【题型】填空题　【知识点】平面几何　【难度】medium
如图，在$\triangle ABC$中，点$G$是重心，过点$G$作$GD \parallel AC$，交$BC$于点$D$，
连接$CG$，如果$S_{\triangle GCD} = 2$，那么$S_{\triangle ABC} = \underline{\quad\quad}$。

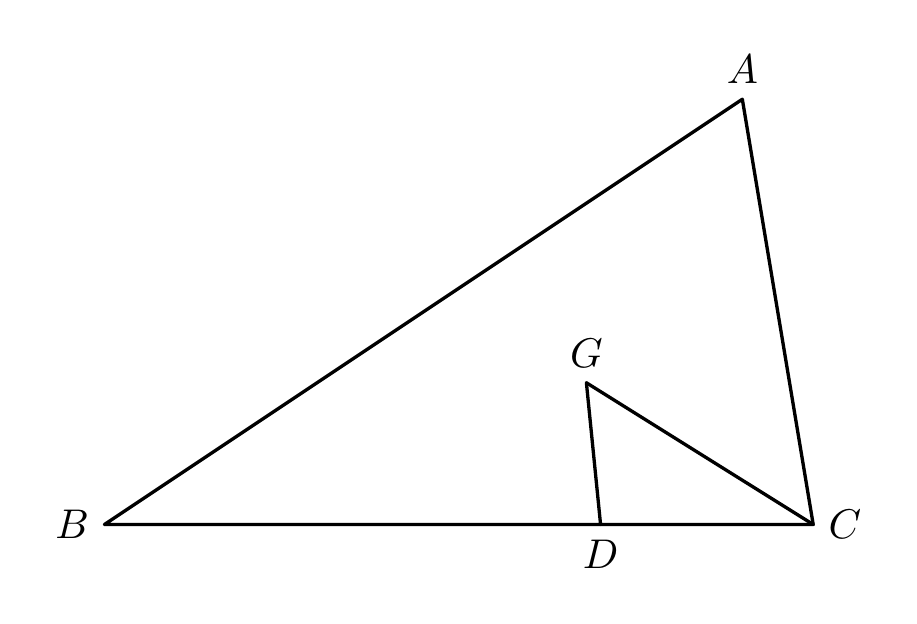
【解答】
【答案】18

【知识点】相似三角形的判定与性质综合、重心的有关性质、根据三角形中线求面积

【分析】本题主要考查了三角形的重心，三角形的面积，相似三角形的判定与性质，解题的关键是熟练掌握基本知识。连接$AG$并延长交$BC$于点$E$，连接$BG$并延长交$AC$于点$H$，由重心的性质得$\frac{EG}{EA} = \frac{1}{3}$，根据中线的性质可得$S_{\triangle BGE} = S_{\triangle CGE} = S_{\triangle CGH} = S_{\triangle AGH}$，证明$\triangle EDG \backsim \triangle ECA$，进而根据相似三角形的性质，即可得出结论；

利用相似三角形的面积比等于相似比的平方即可求解。

【详解】解：如图，连接$AG$并延长交$BC$于点$E$，连接$BG$并延长交$AC$于点$H$，

$\because$ 点$G$是重心，

$\therefore AE$，$BH$是中线，$\frac{EG}{GA} = \frac{1}{2}$，

$\therefore S_{\triangle BCH} = S_{\triangle ACE} = \frac{1}{2}S_{\triangle ABC}$，$S_{\triangle BGE} = S_{\triangle CGE}$，$S_{\triangle CGH} = S_{\triangle AGH}$，$\frac{EG}{EA} = \frac{1}{3}$。

$\therefore S_{\triangle BGE} = S_{\triangle AGH}$，

$\therefore S_{\triangle BGE} = S_{\triangle CGE} = S_{\triangle CGH} = S_{\triangle AGH}$，

$\because GD \parallel AC$，

$\therefore \triangle EDG \backsim \triangle ECA$，

$\therefore \frac{S_{\triangle EDG}}{S_{\triangle ECA}} = \left(\frac{EG}{EA}\right)^2 = \frac{1}{9}$，

设$S_{\triangle EDG} = x$，

则$\frac{x}{3(x + 2)} = \frac{1}{9}$，

$\therefore x = 1$，

$\therefore S_{\triangle BGE} = S_{\triangle CGE} = S_{\triangle CGH} = S_{\triangle AGH} = 1 + 2 = 3$，

$\therefore S_{\triangle BCH} = S_{\triangle ACE} = 9$，

$\therefore S_{\triangle ABC} = 18$。

故答案为：18。
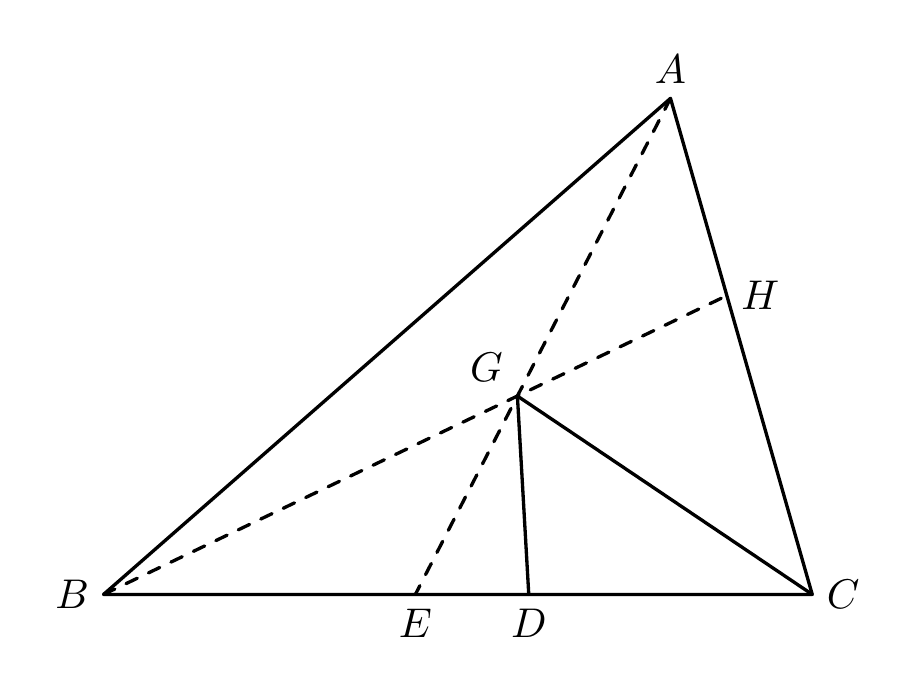